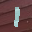
Label: 1